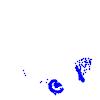
Particle: electron